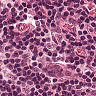
Metastatic tissue present: no